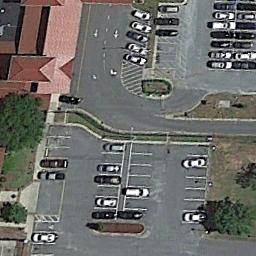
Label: parking_lot